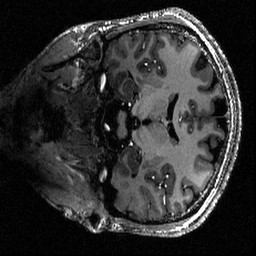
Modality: T1w
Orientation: coronal
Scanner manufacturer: siemens
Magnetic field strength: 6.98 T
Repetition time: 2.5 s
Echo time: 0.00282 s